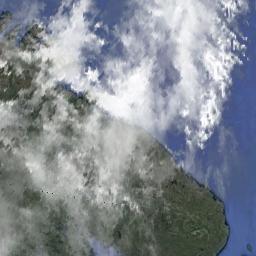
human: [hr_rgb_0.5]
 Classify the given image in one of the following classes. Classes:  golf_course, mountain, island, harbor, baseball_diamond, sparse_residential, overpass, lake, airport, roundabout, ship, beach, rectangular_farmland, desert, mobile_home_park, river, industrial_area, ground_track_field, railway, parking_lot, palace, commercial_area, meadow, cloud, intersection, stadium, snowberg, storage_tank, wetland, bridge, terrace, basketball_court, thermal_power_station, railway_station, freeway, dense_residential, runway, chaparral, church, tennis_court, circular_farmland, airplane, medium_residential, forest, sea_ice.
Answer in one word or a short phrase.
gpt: cloud